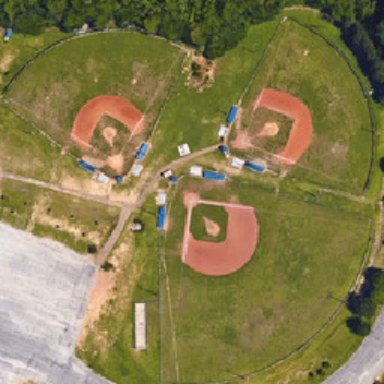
In the three baseball fields there are many small black and white rooms .